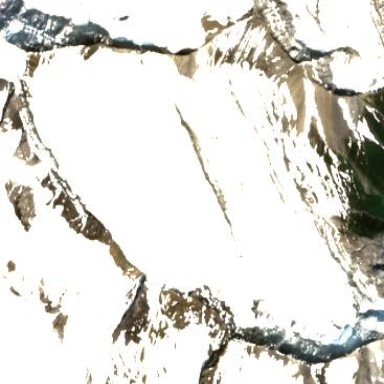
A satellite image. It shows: Majestic glacier in the distance.